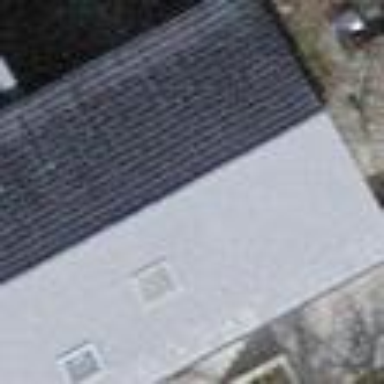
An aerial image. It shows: Building with gabled roof in white color. The roof orientation is across the building.